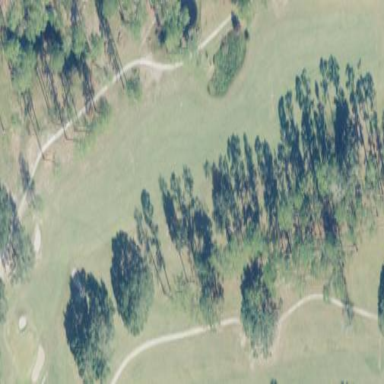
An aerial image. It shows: Golf fairway in the image.